Question: I have 2 domains point to the same hosting.
&
The is actually point to subdomain of (i.e. domain_b.domain_a.com)
Directory structure
'''
public_html
|
|---- domain_a
|---- domain_b
|---- ...
|---- .htaccess
'''
Content of '.htaccess' is
'''
AddHandler application/x-httpd-php54 .php
RewriteEngine on
RewriteCond %{HTTP_HOST} ^(www.)?domain_a.com$
RewriteCond %{REQUEST_URI} !^/domain_a/
RewriteCond %{REQUEST_FILENAME} !-f
RewriteCond %{REQUEST_FILENAME} !-d
RewriteRule ^(.*)$ /domain_a/$1
RewriteCond %{HTTP_HOST} ^(www.)?domain_a.com$
RewriteRule ^(/)?$ domain_a/index.html [L]
'''
However, my actually is using ZendFramework 2. Which have the document root on 'public' dir
i.e.
'''
public_html
|
|---- domain_a
|---- domain_b
|---- public <------ HERE
|---- ...
|---- .htaccess
'''
At the end, I get this result

Any idea?
## Edit
'''
# Use PHP5.4 as default
AddHandler application/x-httpd-php54 .php
RewriteEngine on
RewriteCond %{HTTP_HOST} ^(www.)?domain_a\.com$
RewriteRule !^domain_a(/|$) /domain_a%{REQUEST_URI} [L,NC]
RewriteCond %{HTTP_HOST} ^(www.)?domain_b\.com$
RewriteRule !^domain_b/public(/|$) /domain_b/public%{REQUEST_URI} [L,NC]
'''
This cause the error 'Request exceeded the limit of 10 internal redirects due to probable configuration error. Use 'LimitInternalRecursion' to increase the limit if necessary. Use 'LogLevel debug' to get a backtrace.'
In 'domain_b/public' also has a '.htaccess' file. This is default from <URL>
'''
RewriteEngine On
# The following rule tells Apache that if the requested filename
# exists, simply serve it.
RewriteCond %{REQUEST_FILENAME} -s [OR]
RewriteCond %{REQUEST_FILENAME} -l [OR]
RewriteCond %{REQUEST_FILENAME} -d
RewriteRule ^.*$ - [NC,L]
# The following rewrites all other queries to index.php. The
# condition ensures that if you are using Apache aliases to do
# mass virtual hosting, the base path will be prepended to
# allow proper resolution of the index.php file; it will work
# in non-aliased environments as well, providing a safe, one-size
# fits all solution.
RewriteCond %{REQUEST_URI}::$1 ^(/.+)(.+)::$
RewriteRule ^(.*) - [E=BASE:%1]
RewriteRule ^(.*)$ %{ENV:BASE}index.php [NC,L]
'''
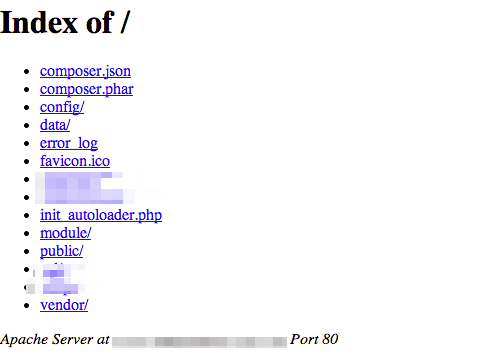
Answer: Solve this by setting the path of subdomain to 'domain_b/public/' during subdomain creation.